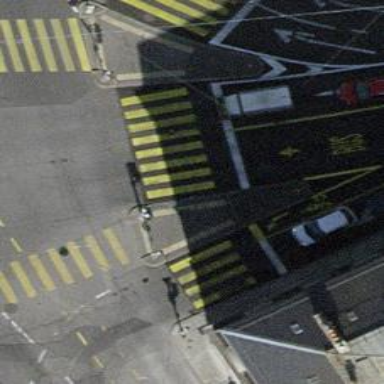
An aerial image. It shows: Road with traffic signals.